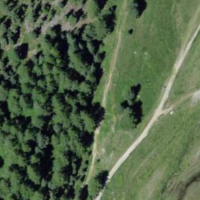
EUNIS habitat code: 31
Species observed at this site:
Erebia melampus
Erebia tyndarus